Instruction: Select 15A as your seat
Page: seats
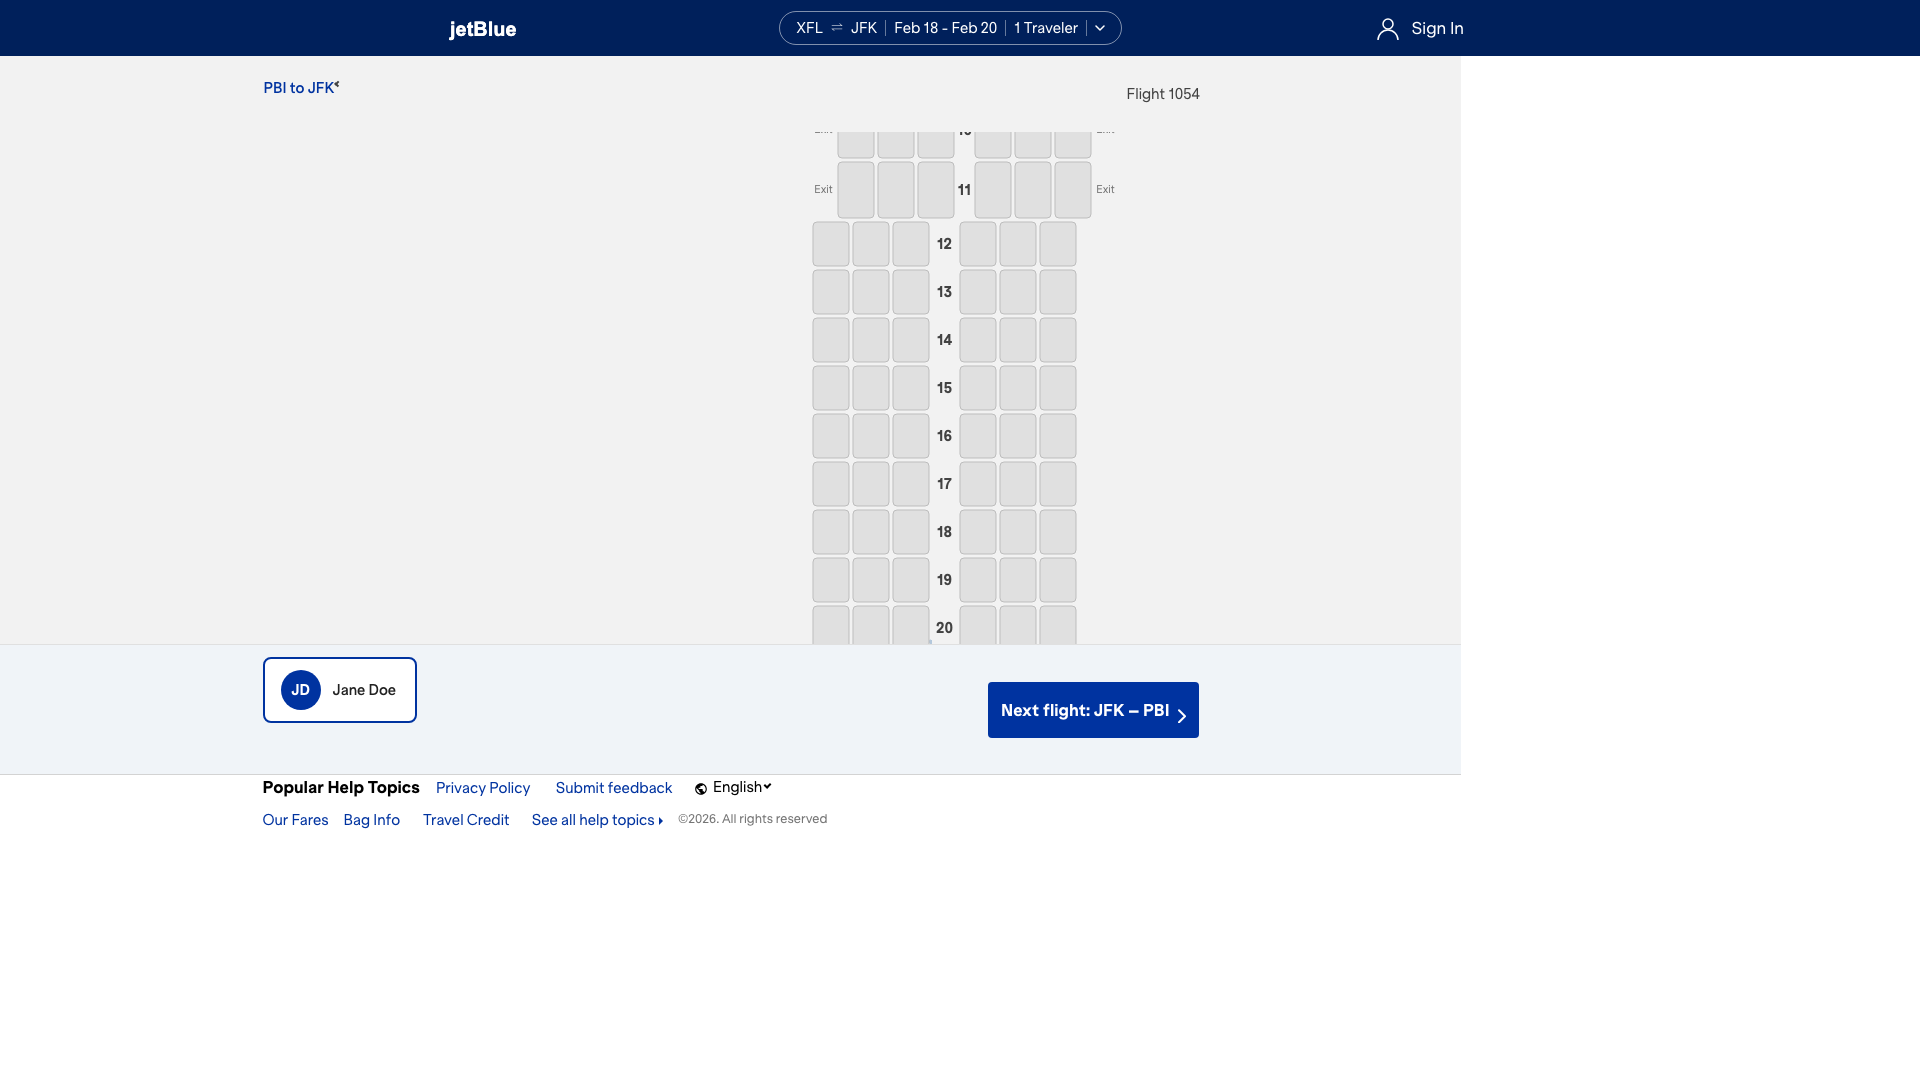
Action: click